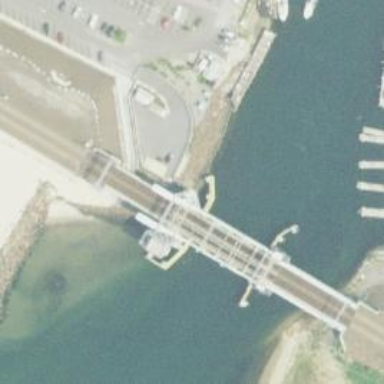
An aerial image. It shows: Bascule movable railway bridge with electrified contact line.